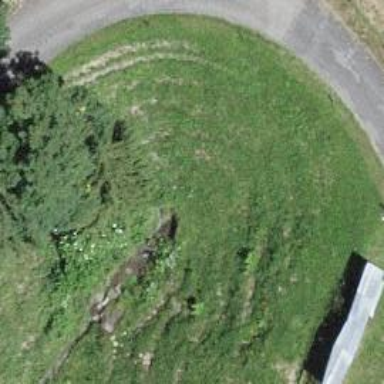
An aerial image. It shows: Culvert tunnel.